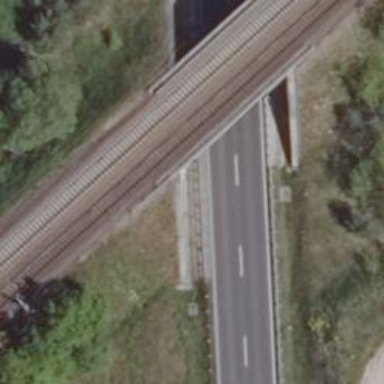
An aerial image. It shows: Bridge over railway with electrified contact lines.